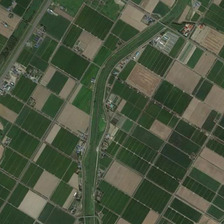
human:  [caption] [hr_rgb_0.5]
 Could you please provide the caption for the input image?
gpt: many pieces of farmlands are together .

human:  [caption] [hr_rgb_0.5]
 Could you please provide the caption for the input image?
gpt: many pieces of farmlands are together .

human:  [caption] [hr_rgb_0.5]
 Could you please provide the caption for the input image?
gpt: many pieces of farmlands are together .

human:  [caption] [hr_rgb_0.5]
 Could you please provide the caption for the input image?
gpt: many pieces of farmlands are together .

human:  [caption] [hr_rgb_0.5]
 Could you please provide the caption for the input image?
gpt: many pieces of farmlands are together .